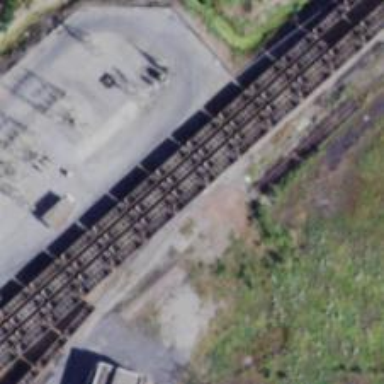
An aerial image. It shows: Rail spur service.